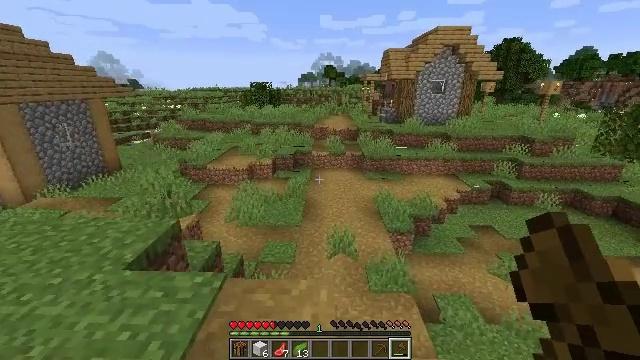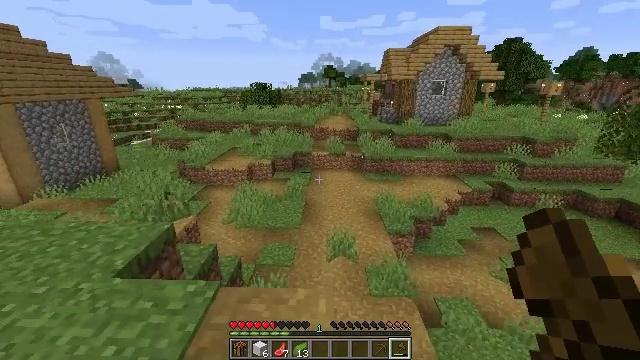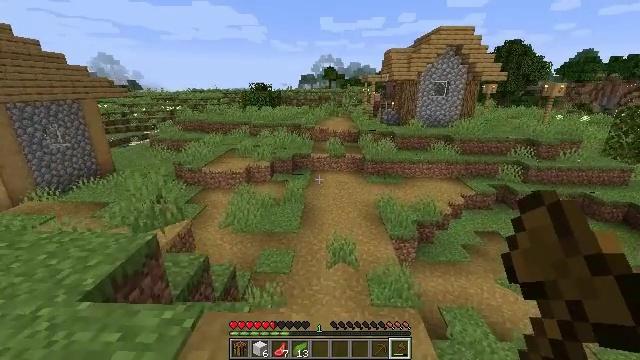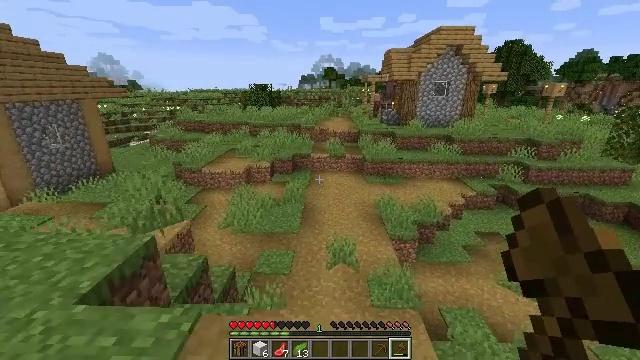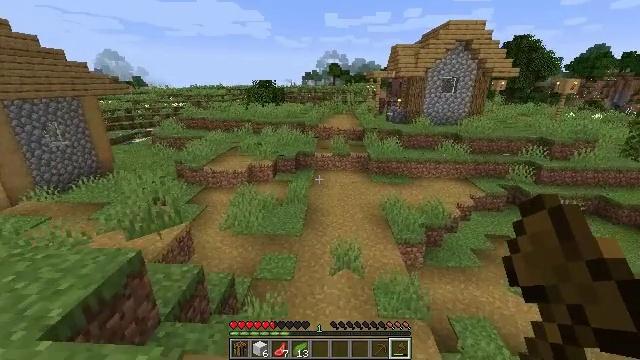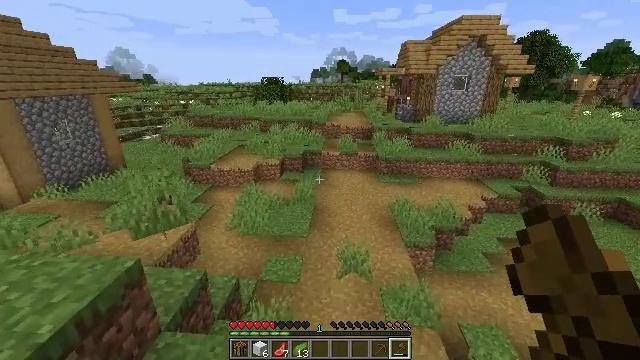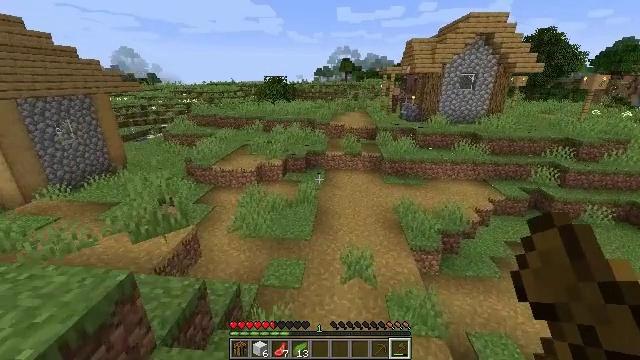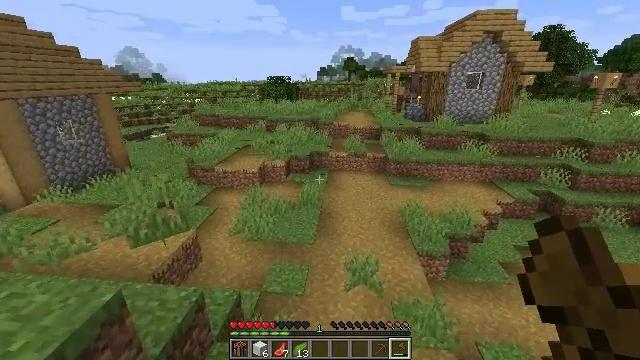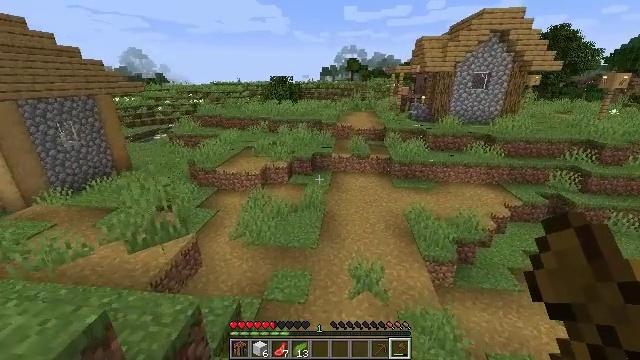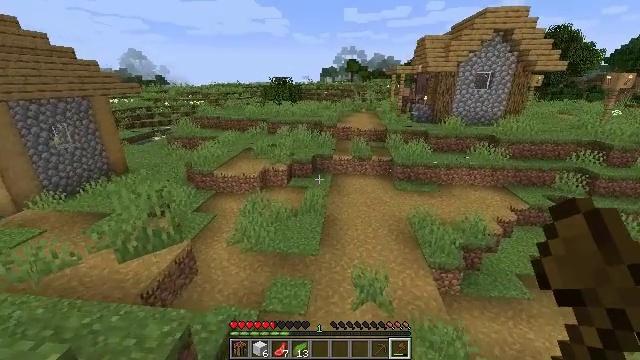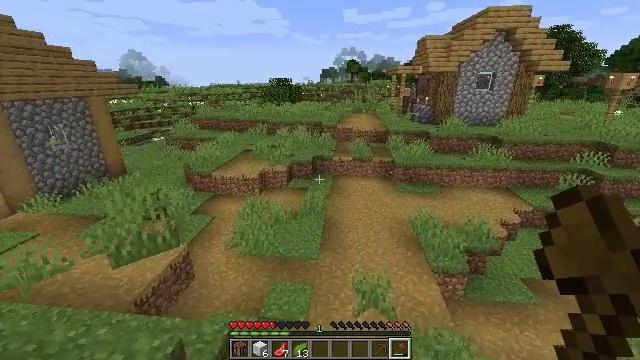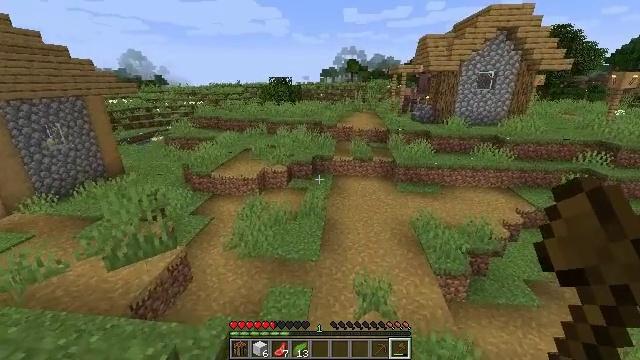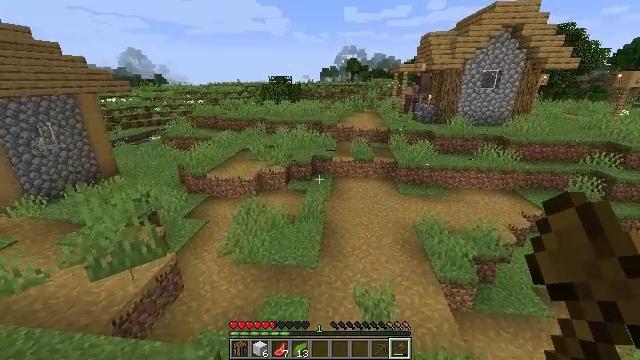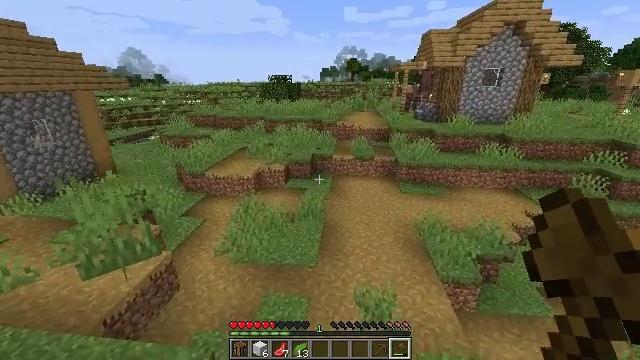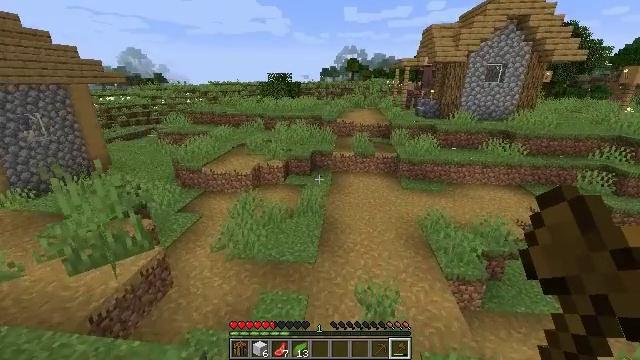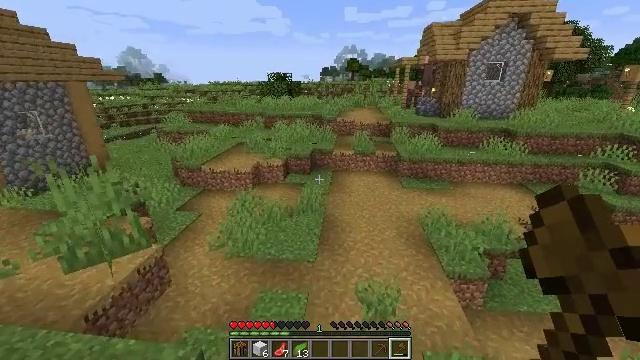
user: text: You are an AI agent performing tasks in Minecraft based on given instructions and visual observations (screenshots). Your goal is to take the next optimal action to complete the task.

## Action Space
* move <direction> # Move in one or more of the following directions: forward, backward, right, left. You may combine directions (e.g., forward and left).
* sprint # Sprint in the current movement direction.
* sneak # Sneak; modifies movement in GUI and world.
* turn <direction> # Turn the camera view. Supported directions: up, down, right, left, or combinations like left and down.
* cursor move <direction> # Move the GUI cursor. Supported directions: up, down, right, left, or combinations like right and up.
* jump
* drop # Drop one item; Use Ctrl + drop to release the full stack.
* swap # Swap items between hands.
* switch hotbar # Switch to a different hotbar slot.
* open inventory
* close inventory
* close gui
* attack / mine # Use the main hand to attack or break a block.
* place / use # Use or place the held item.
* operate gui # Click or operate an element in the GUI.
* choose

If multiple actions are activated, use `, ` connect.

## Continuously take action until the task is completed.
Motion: motion action
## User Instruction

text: Retrieve carrots by attacking the plant.
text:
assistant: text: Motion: move forward
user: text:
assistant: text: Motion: move forward
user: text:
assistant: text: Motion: move forward, sprint
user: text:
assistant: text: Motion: move forward, sprint
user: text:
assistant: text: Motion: move forward, sprint, turn left
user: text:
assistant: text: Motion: move forward
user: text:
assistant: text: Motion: move forward
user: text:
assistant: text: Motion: move forward
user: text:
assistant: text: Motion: move forward
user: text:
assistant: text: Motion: move forward, sprint
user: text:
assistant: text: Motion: move forward, sprint
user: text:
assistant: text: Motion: move forward, sprint
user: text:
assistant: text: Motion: move forward, sprint
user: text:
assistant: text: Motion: move forward
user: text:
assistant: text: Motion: move forward
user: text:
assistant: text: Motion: move forward
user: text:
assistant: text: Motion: move forward, sprint
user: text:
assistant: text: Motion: move forward, sprint
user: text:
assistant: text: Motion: move forward, sprint
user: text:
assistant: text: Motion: move forward
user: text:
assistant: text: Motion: move forward, turn right and up
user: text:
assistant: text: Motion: move forward
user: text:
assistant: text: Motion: move forward
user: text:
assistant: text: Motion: move forward
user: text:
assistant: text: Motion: move forward, sprint
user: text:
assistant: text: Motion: move forward, sprint
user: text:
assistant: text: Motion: move forward
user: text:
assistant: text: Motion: move forward, turn right
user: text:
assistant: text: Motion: move forward
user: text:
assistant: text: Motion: move forward